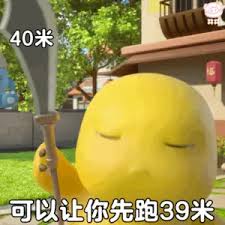
Label: nailong